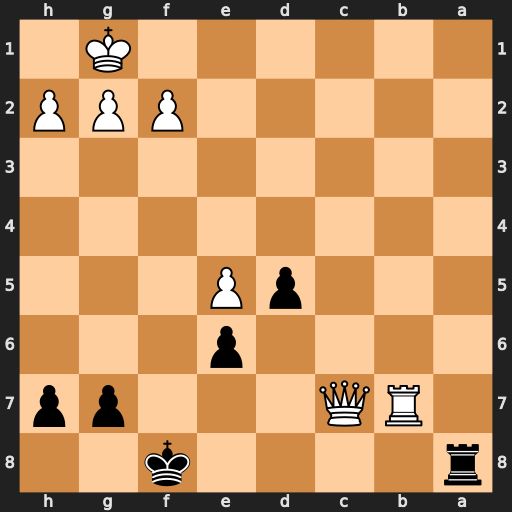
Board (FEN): r4k2/1RQ3pp/4p3/3pP3/8/8/5PPP/6K1
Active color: b
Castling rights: -
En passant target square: -
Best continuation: Ra1+ Rb1 Rxb1+ Qc1 Rxc1#